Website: bh-photo
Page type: address-validator
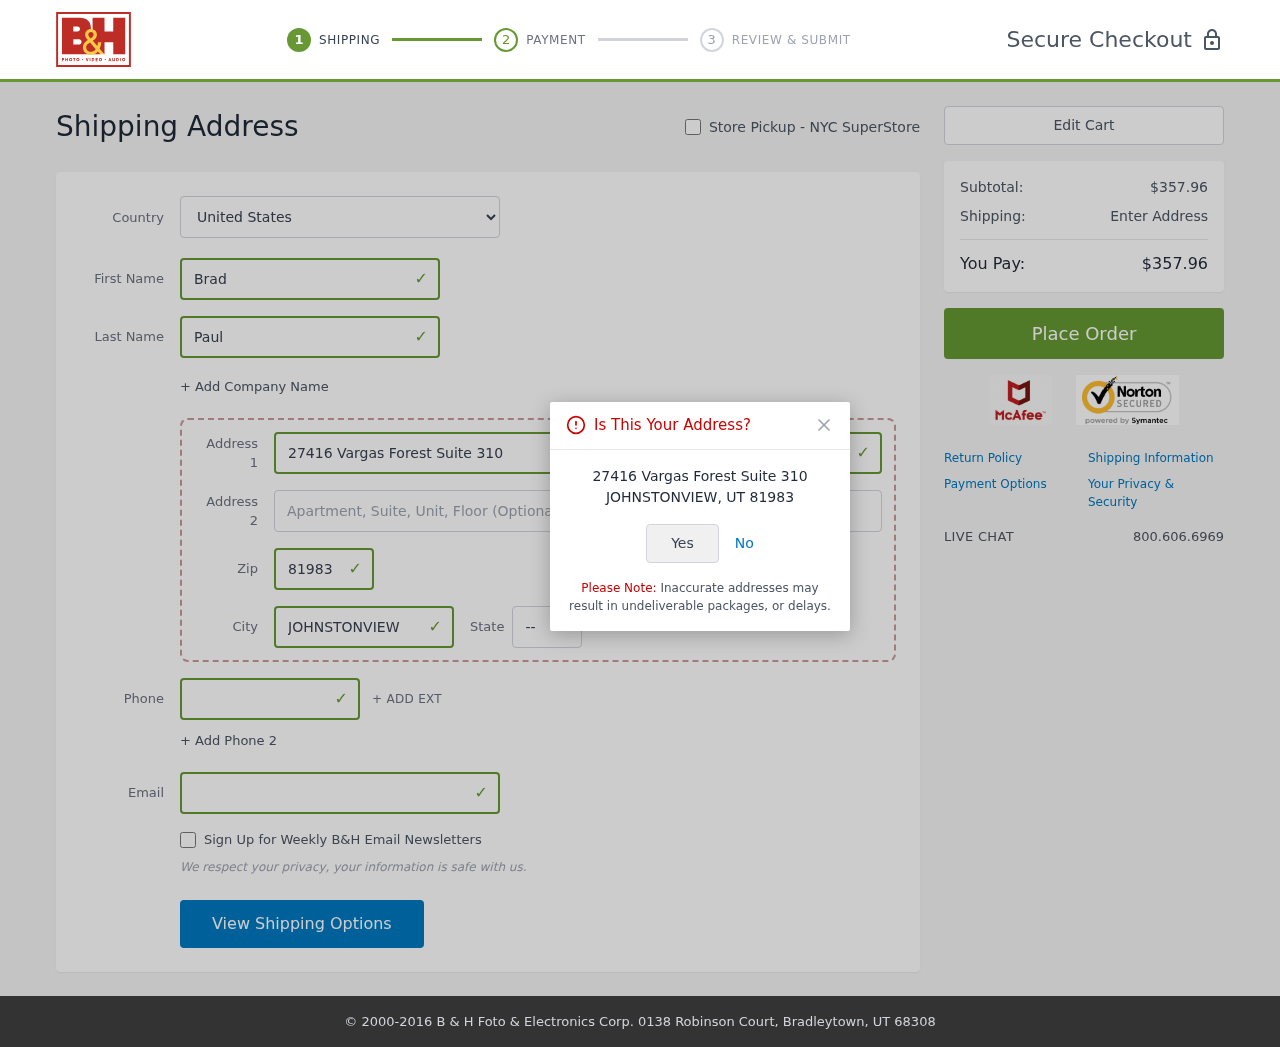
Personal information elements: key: PII_CITY
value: Johnstonview
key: PII_COUNTRY
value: United States
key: PII_EMAIL
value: brad_paul@gmail.com
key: PII_FIRSTNAME
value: Brad
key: PII_LASTNAME
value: Paul
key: PII_PHONE
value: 2783377131
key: PII_POSTCODE
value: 81983
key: PII_STATE_ABBR
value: UT
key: PII_STREET
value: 27416 Vargas Forest Suite 310
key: PII_CITY_CONFIRM
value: JOHNSTONVIEW
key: PII_POSTCODE_FULL
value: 81983
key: PII_POSTCODE_NUMERIC
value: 81983
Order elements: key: ORDER_SUBTOTAL
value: $357.96
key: ORDER_TOTAL
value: $357.96